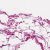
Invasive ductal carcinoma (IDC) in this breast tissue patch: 0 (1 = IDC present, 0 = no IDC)